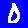
Digit: 0